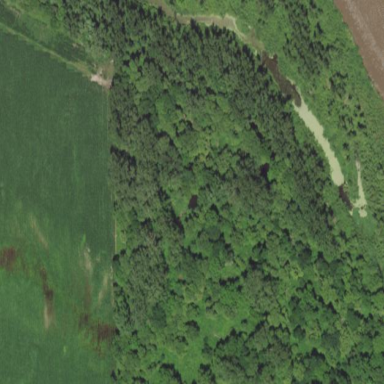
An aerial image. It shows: Serene woodland landscape.